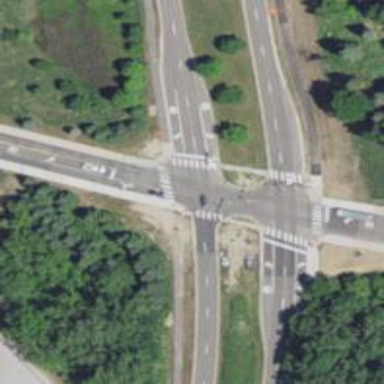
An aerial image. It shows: Traffic island located on footway.